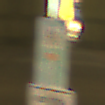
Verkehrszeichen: SackgasseRadverkehrDurchlaessig
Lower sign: HinweisGeaenderteVorfahrtVerkehrsfuehrungVerkehrsregelung3
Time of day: Night
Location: Outdoor (Urban)
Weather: Overcast
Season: NotSpecified
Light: Artificial